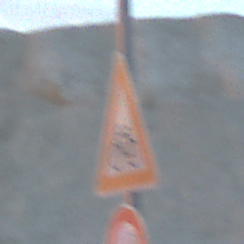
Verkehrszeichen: RadverkehrRechts
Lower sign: VerbotUeberholenEinspurigeFahrzeuge
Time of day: SunriseSunset
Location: Outdoor (Beach)
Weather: PartlyCloudy
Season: NotSpecified
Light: Natural